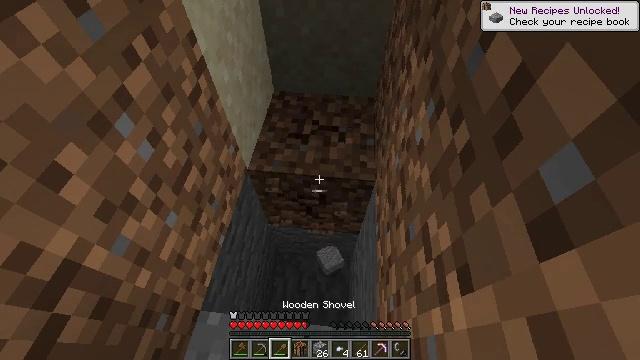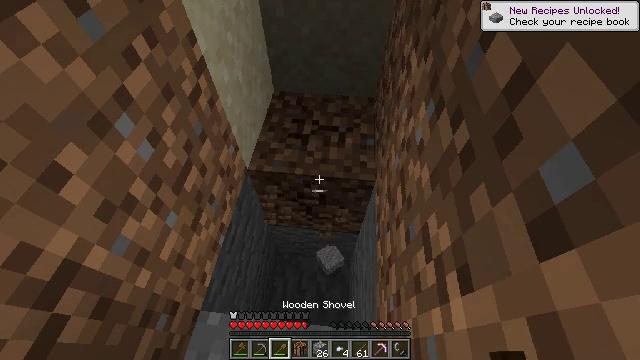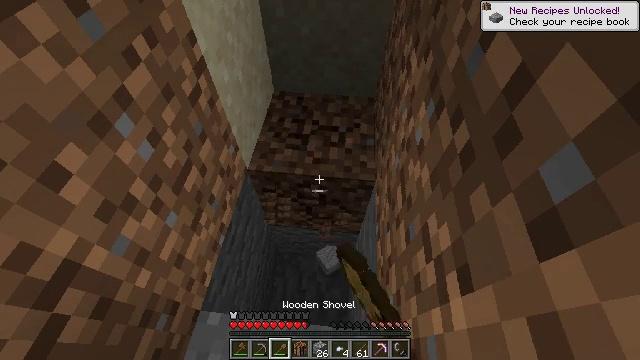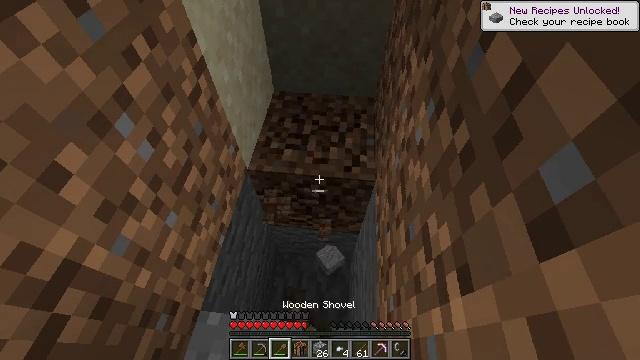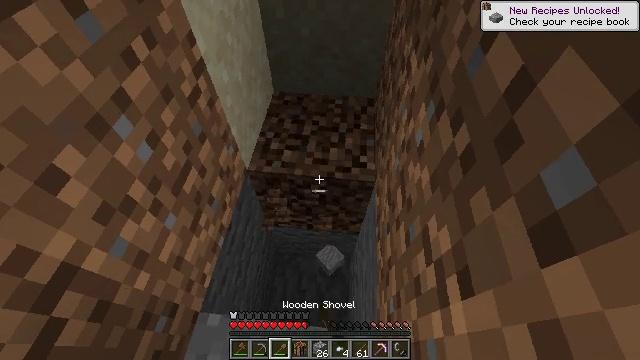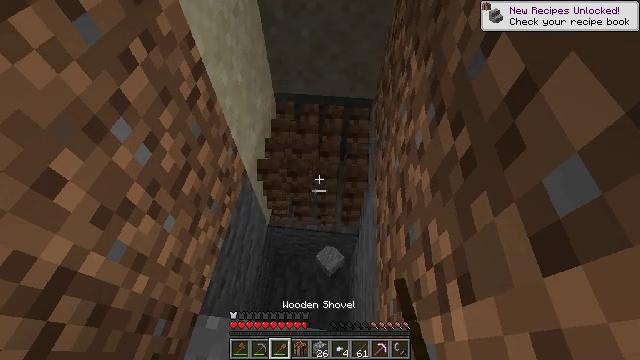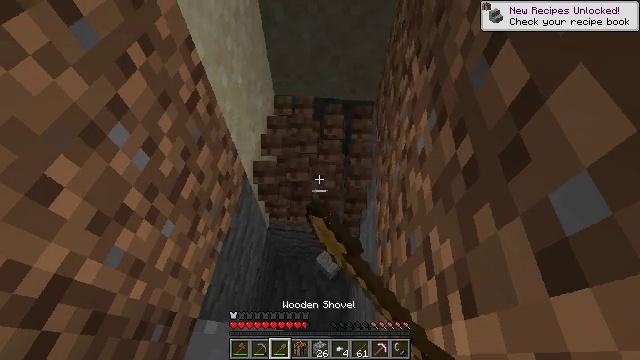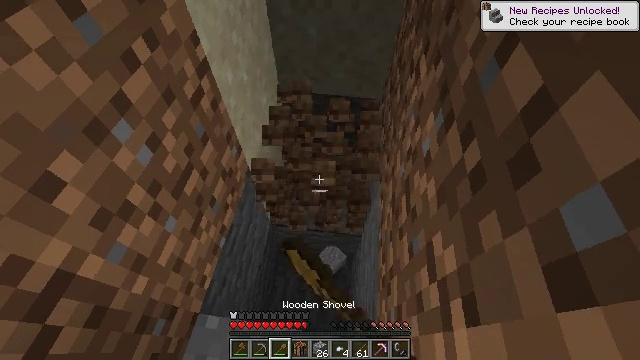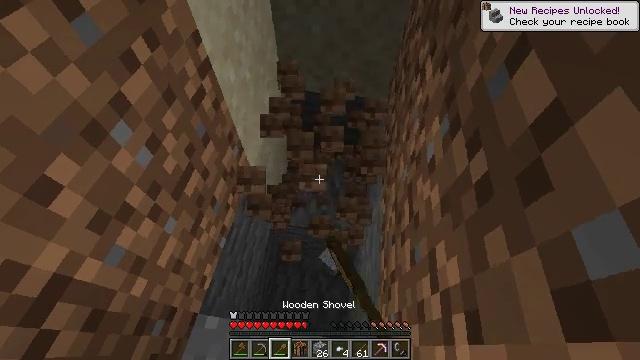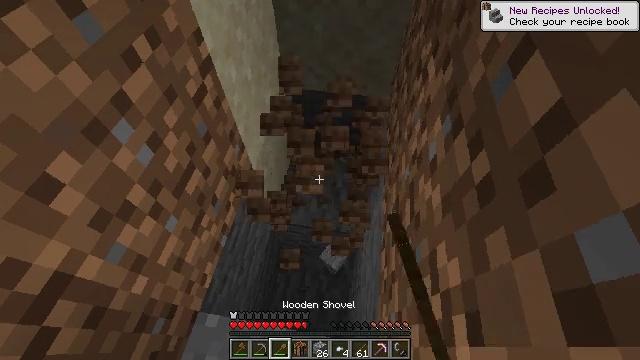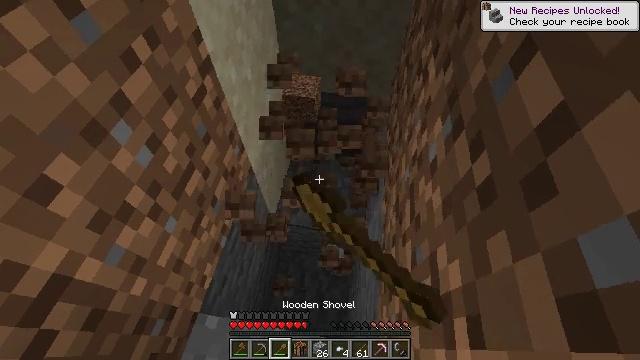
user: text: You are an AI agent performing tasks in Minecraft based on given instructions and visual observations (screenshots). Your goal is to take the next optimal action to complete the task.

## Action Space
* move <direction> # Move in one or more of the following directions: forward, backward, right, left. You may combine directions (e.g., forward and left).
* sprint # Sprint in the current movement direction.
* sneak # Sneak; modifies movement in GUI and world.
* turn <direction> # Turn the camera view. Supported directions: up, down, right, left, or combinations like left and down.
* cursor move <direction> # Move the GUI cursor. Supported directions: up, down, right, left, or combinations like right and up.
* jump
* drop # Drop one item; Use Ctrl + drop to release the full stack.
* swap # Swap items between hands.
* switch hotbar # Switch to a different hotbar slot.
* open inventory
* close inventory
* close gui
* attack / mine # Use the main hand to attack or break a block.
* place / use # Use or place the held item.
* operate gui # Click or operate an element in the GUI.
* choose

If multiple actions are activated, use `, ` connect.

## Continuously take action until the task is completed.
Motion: motion action
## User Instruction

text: Break the dirt block.
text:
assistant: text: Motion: attack / mine
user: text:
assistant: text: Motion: attack / mine
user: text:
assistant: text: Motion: attack / mine
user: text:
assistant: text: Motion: move right, attack / mine
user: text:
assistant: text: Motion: move right, attack / mine
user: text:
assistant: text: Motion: move right, attack / mine
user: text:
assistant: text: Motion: move right, turn left, attack / mine
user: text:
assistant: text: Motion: turn left, attack / mine
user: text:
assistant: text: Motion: attack / mine
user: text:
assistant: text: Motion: attack / mine
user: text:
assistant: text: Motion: attack / mine